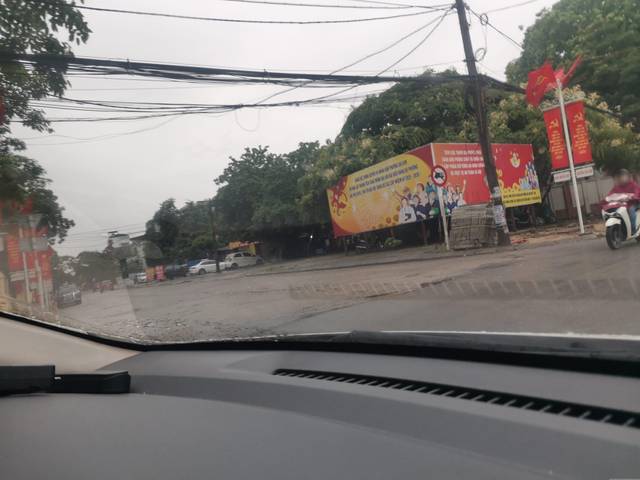
Region: Vietnam
Coordinates: 20.978, 105.823